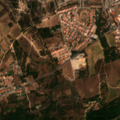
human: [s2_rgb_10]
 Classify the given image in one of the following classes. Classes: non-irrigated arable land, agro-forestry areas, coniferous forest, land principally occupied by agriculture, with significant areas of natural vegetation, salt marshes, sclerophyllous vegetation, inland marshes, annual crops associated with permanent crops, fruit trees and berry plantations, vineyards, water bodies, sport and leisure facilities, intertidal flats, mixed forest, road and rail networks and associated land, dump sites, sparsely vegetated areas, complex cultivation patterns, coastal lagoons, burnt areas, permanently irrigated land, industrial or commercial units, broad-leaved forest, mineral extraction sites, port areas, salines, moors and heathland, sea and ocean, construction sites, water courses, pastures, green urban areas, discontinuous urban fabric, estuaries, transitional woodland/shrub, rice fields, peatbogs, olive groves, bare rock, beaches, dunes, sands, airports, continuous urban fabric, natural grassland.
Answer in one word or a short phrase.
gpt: discontinuous urban fabric, complex cultivation patterns, land principally occupied by agriculture, with significant areas of natural vegetation, broad-leaved forest